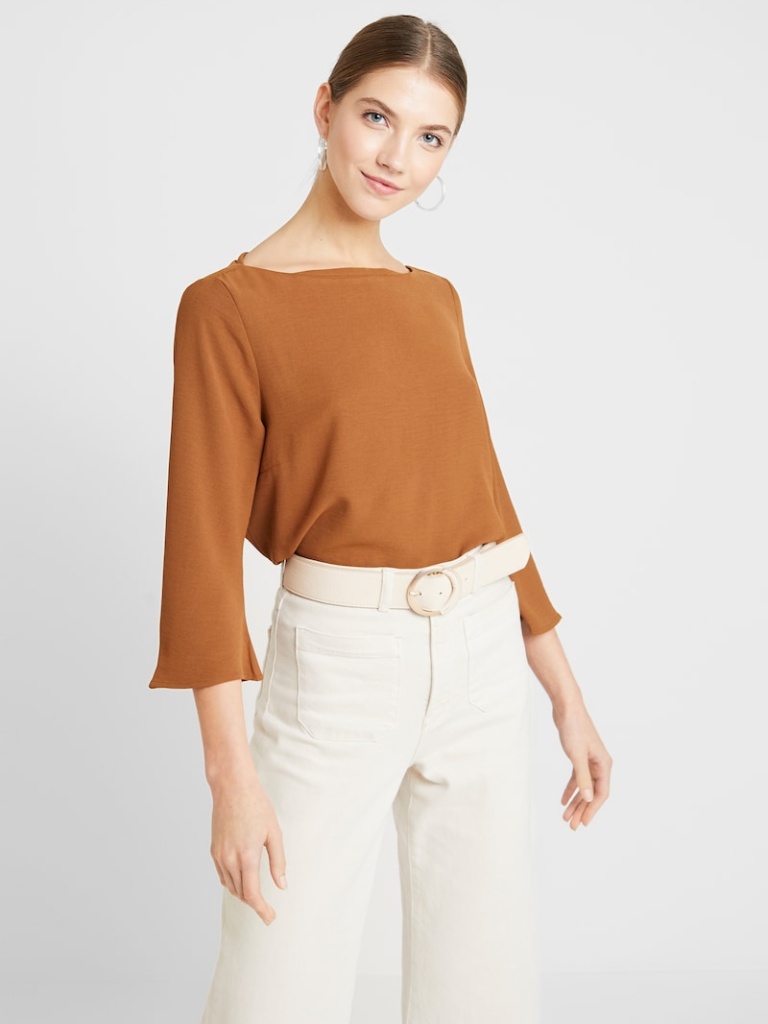
knit relaxed a long-sleeved with the sleeves down hip length Fully Tucked in boat top